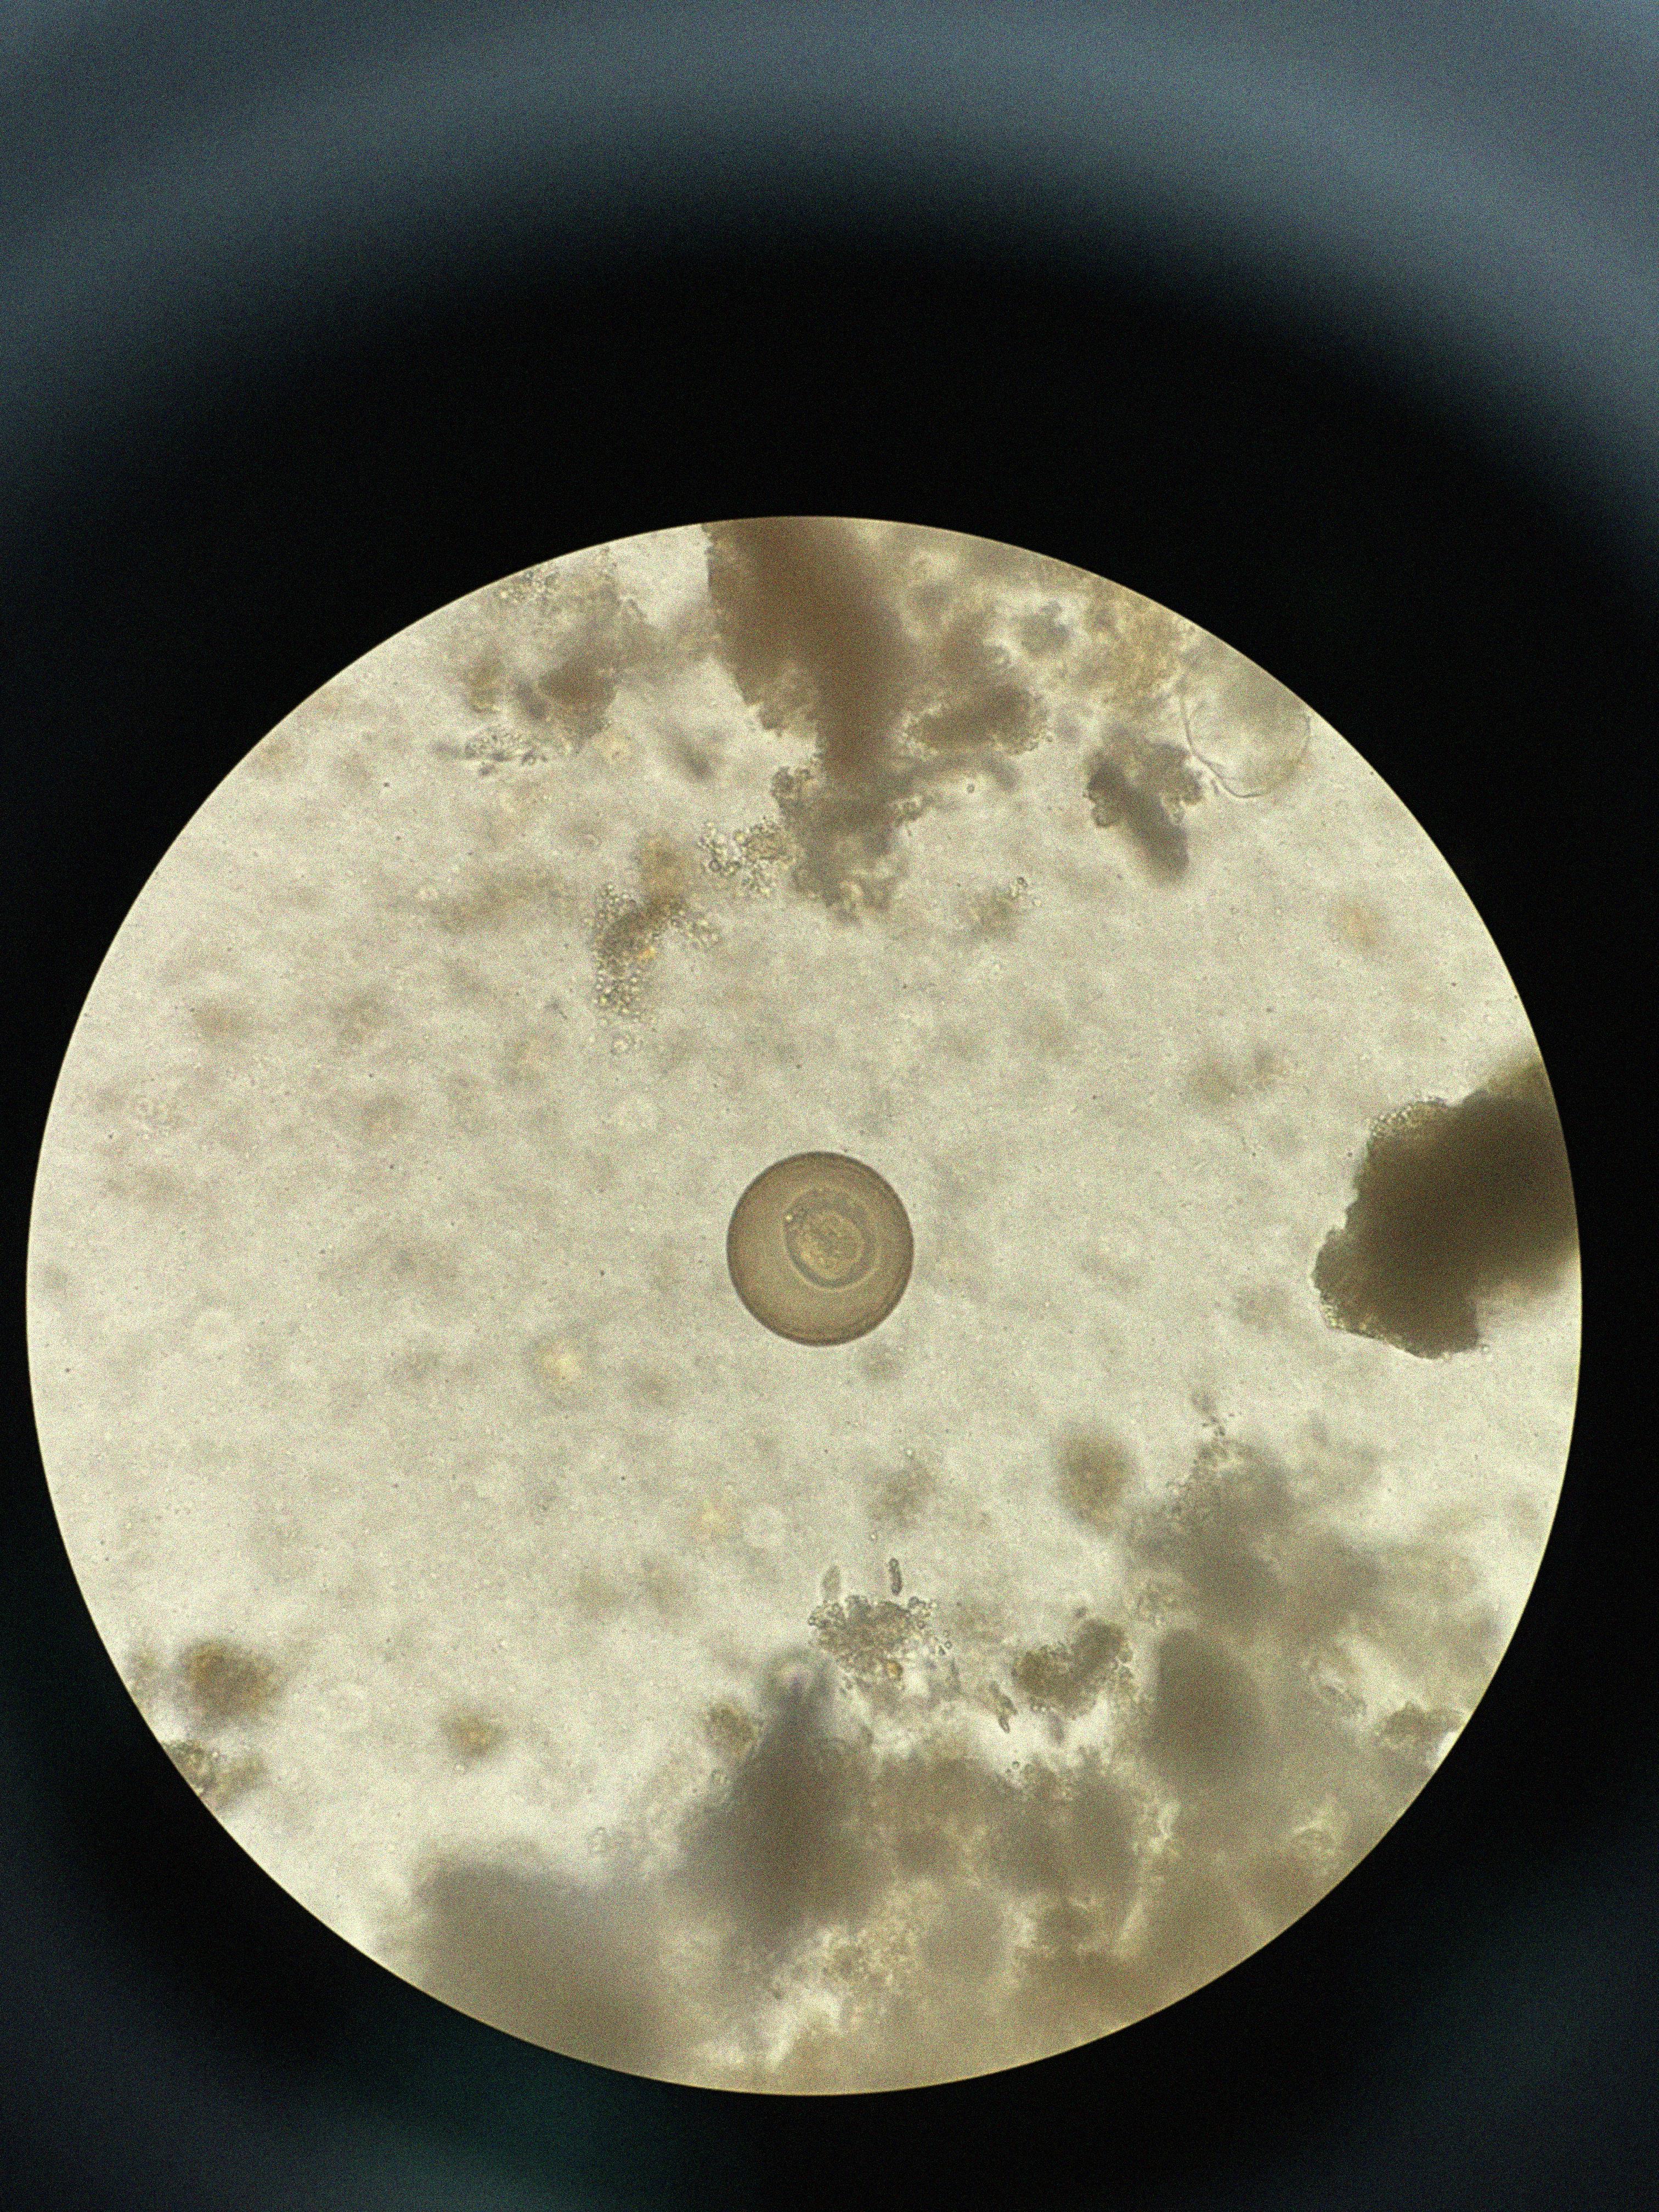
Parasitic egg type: Hymenolepis diminuta